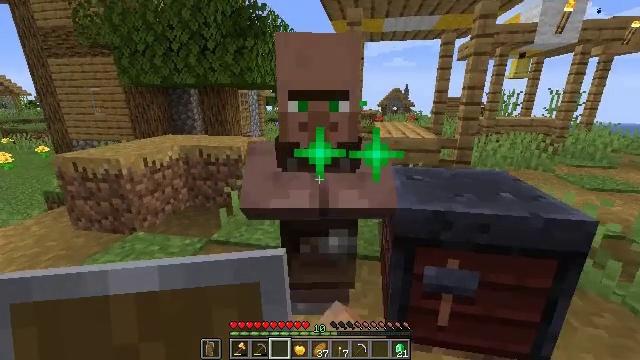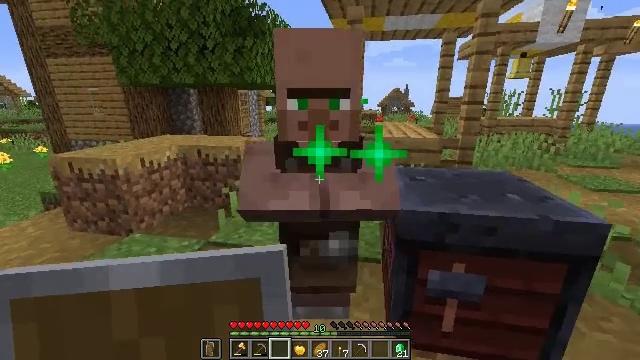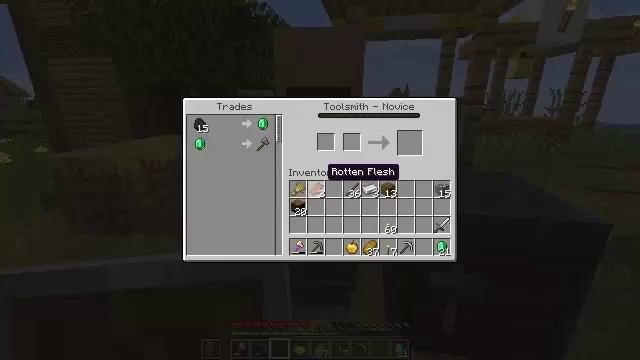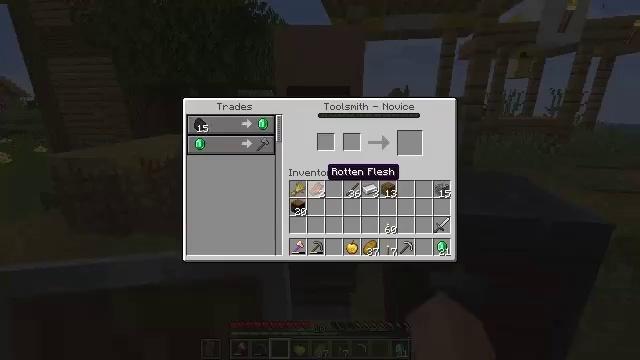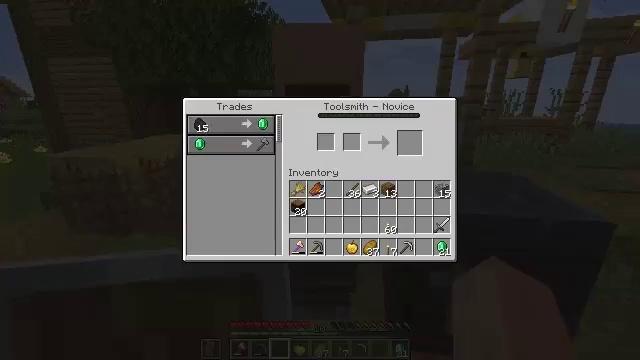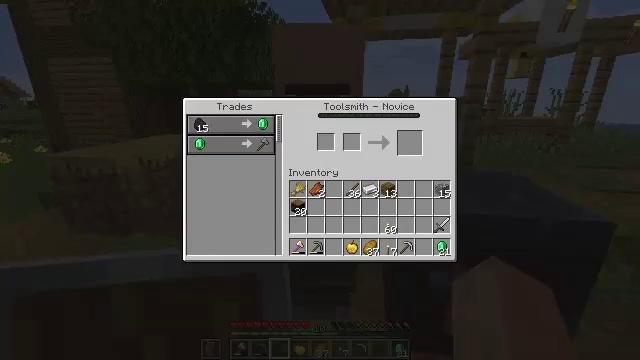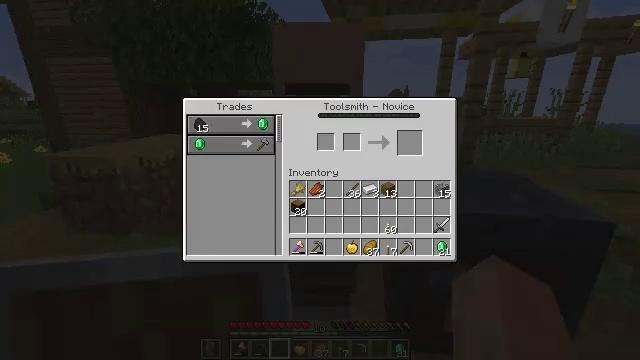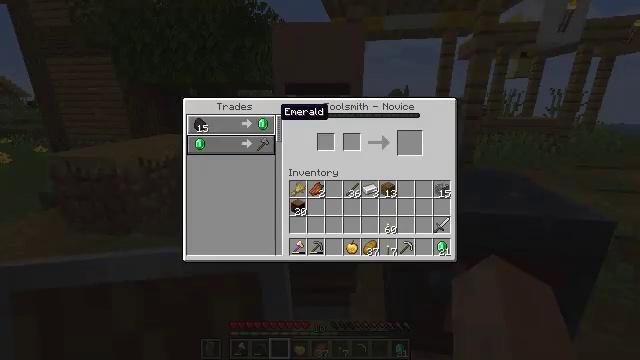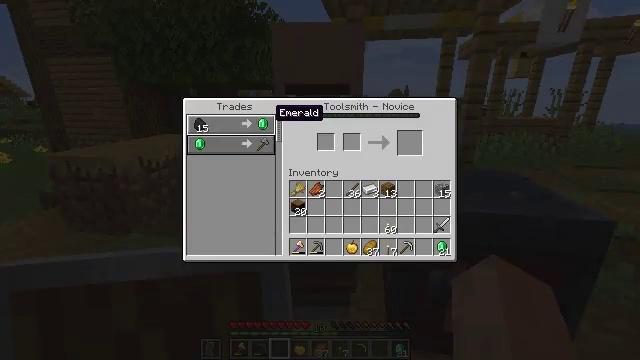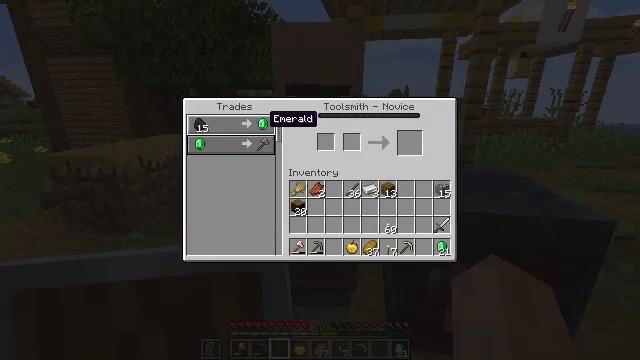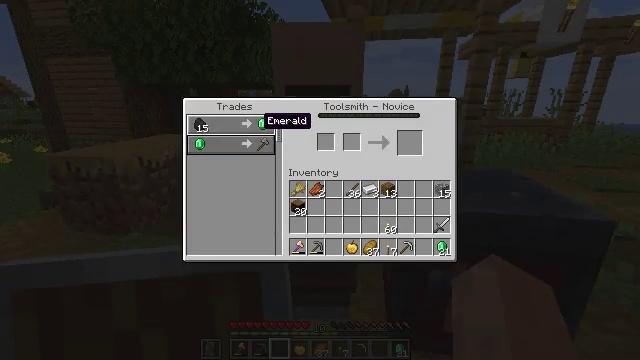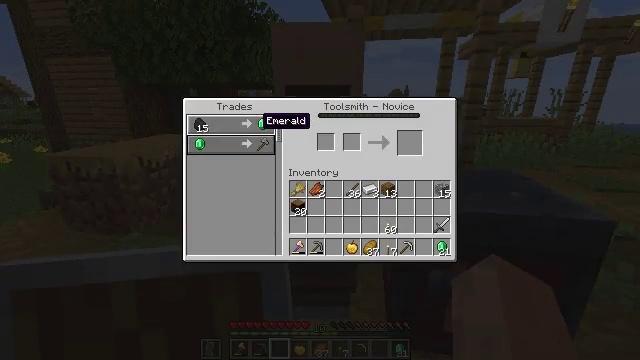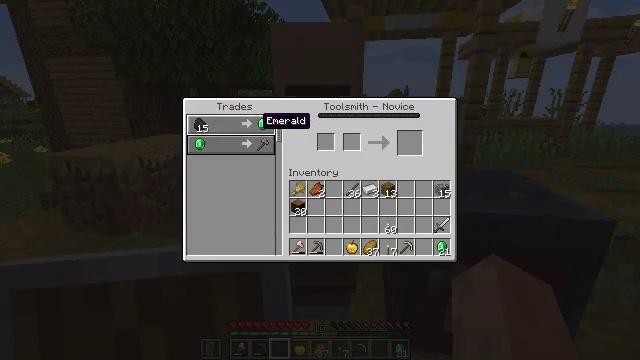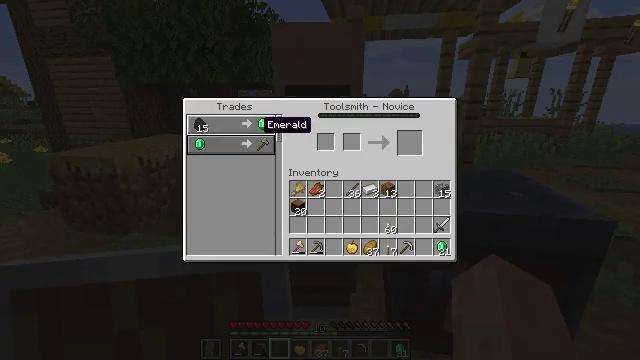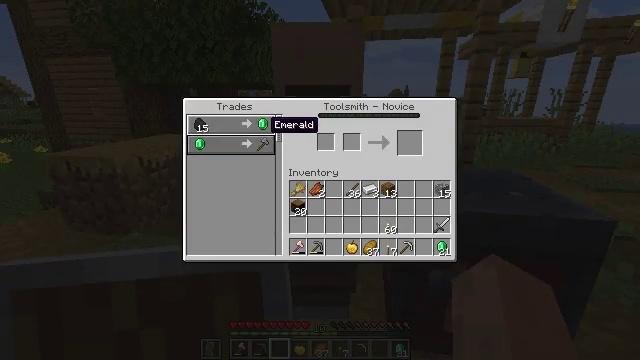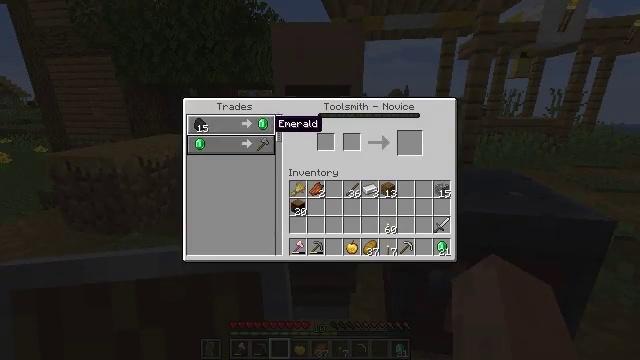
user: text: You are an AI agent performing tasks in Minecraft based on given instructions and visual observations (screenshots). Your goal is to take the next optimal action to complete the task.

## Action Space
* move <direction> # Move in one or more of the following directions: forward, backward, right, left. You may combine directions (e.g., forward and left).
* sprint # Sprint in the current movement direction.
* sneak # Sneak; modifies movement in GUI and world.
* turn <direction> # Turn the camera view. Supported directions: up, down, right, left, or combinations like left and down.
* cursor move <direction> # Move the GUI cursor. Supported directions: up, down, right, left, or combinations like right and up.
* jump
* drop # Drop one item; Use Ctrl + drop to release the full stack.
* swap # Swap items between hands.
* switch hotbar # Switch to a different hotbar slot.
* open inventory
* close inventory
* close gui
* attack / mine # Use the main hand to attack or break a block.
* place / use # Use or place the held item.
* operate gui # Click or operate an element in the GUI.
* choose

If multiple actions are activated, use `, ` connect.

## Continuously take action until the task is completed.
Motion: motion action
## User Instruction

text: Attack the smithing table to collect it.
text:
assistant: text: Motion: no_op
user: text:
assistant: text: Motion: open gui
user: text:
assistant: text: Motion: no_op
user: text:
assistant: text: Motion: no_op
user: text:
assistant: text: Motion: cursor move left and up
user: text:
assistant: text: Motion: cursor move left and up
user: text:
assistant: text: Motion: no_op
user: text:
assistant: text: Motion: no_op
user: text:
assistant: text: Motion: no_op
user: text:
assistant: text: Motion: no_op
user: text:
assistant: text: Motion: no_op
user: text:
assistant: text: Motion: no_op
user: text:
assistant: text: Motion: no_op
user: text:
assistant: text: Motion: cursor move right
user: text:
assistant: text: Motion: no_op
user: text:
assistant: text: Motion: no_op
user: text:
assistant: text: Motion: no_op
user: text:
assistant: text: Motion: no_op
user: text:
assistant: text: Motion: no_op
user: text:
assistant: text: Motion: no_op
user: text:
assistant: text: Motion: turn right and down, close gui
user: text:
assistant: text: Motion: turn right and down
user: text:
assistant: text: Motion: turn right and down
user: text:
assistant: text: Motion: turn right and down
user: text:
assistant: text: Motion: turn right and down
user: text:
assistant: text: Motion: turn right
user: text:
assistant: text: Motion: no_op
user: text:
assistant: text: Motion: no_op
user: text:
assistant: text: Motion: no_op
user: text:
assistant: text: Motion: no_op